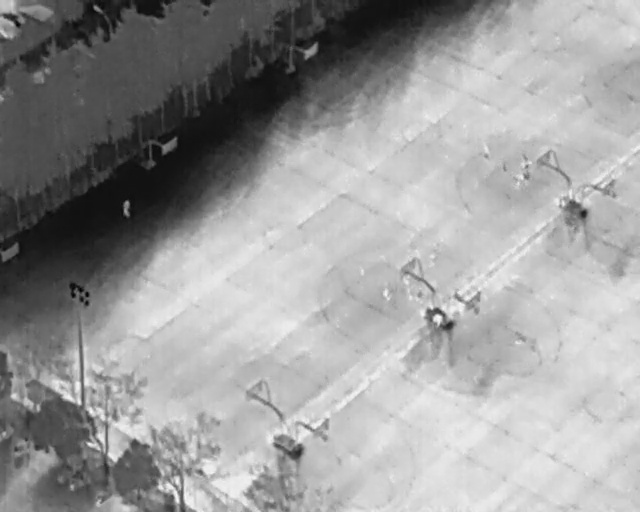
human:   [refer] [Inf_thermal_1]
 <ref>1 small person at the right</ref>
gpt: <box>[[94, 33, 96, 35, 26]]</box>

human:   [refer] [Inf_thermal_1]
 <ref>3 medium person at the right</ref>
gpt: <box>[[80, 30, 83, 32, 171], [80, 33, 82, 36, 165], [80, 65, 82, 68, 2]]</box>

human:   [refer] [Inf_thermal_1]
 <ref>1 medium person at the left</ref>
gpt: <box>[[18, 39, 21, 41, 2]]</box>

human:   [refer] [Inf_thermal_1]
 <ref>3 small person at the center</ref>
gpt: <box>[[66, 49, 68, 51, 2], [59, 56, 61, 57, 167], [67, 61, 69, 63, 20]]</box>

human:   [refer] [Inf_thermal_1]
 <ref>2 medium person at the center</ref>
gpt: <box>[[62, 52, 64, 55, 2], [64, 56, 66, 58, 2]]</box>